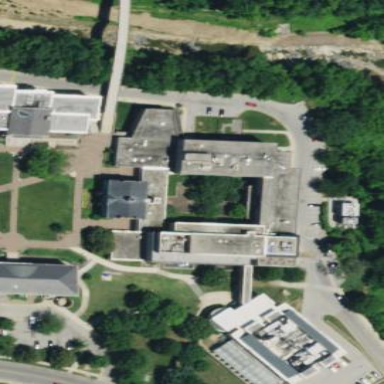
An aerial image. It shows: University building.